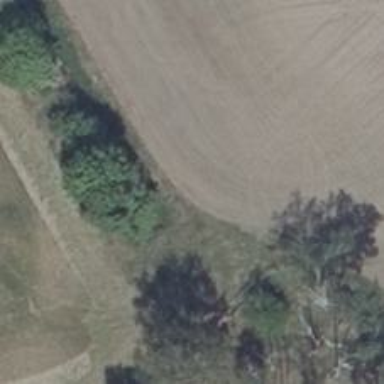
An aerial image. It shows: Grass track with grade 5 tracktype.